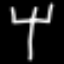
Label: fork